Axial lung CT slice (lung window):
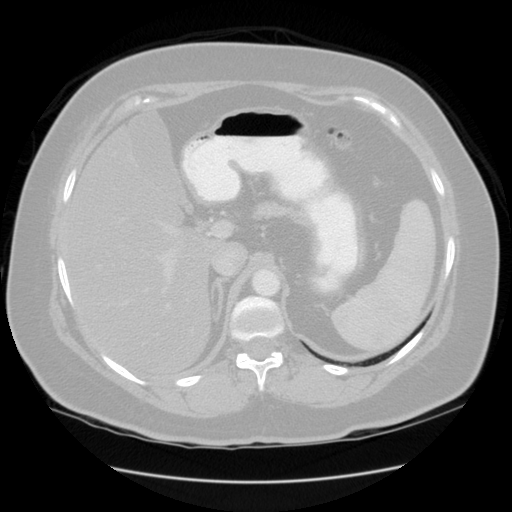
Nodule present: no